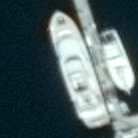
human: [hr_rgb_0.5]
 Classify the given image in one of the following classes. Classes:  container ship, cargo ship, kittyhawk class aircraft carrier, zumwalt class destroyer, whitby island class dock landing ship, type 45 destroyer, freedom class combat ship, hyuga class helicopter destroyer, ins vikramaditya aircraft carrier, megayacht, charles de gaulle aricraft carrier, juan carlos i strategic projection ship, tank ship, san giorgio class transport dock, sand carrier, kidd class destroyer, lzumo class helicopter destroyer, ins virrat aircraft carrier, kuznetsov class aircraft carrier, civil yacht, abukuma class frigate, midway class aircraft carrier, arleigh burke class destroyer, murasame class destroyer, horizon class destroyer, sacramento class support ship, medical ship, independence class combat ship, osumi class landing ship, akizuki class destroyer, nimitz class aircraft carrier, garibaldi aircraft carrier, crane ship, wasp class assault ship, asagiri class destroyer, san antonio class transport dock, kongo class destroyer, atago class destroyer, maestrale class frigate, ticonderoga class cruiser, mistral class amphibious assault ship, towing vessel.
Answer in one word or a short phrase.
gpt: Civil yacht